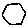
Label: hexagon